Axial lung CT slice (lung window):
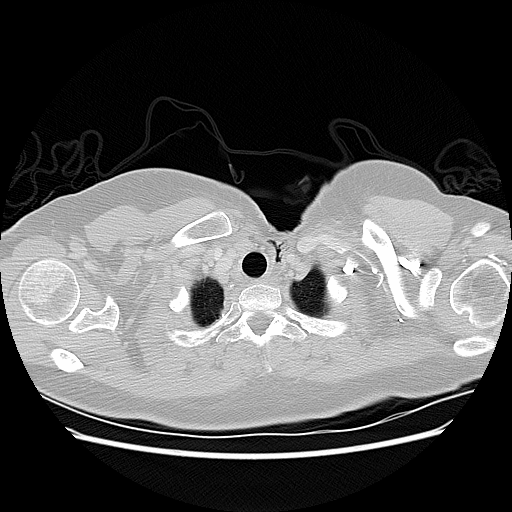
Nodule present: no